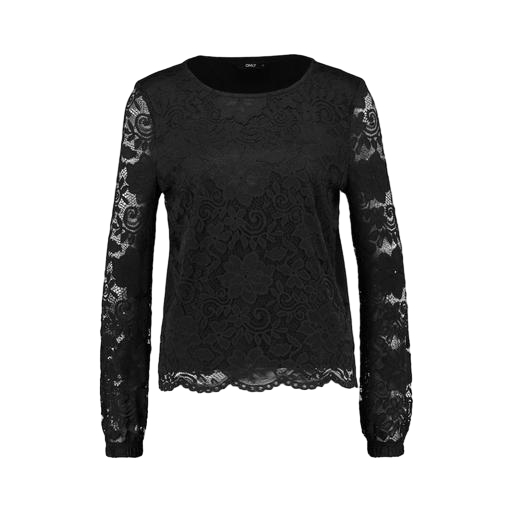
black long-sleeved lace top, black long sleeve eyelash lace top, black floral-lace shirt, white background